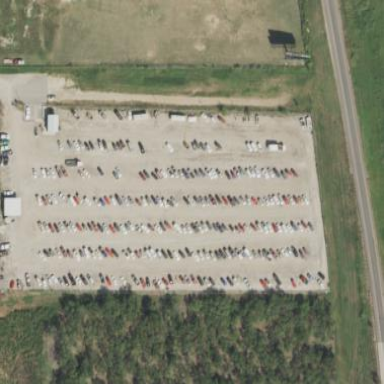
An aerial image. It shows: Industrial area designated as scrap yard.